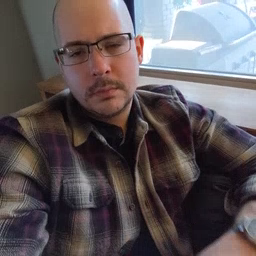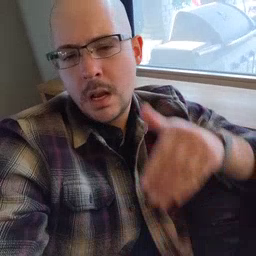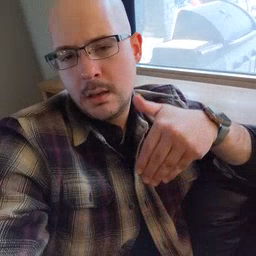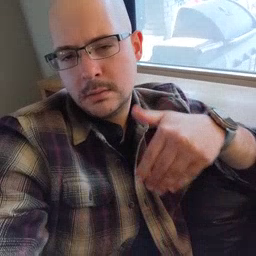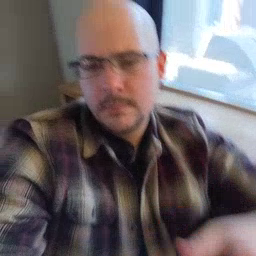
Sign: night